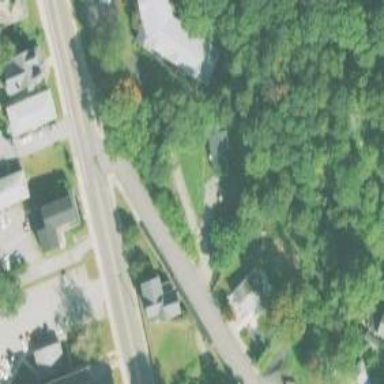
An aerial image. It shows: Residential driveway used as service road.